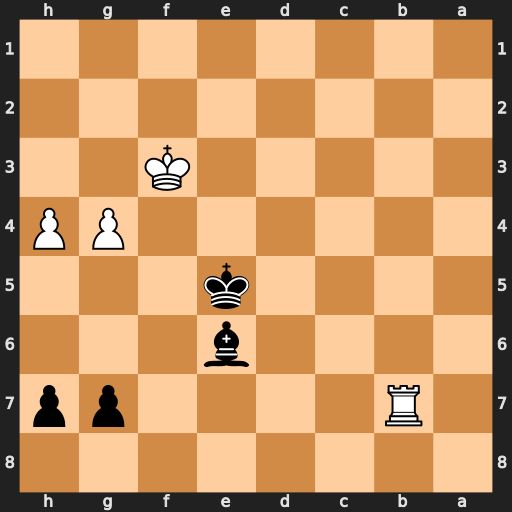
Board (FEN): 8/1R4pp/4b3/4k3/6PP/5K2/8/8
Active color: b
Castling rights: -
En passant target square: -
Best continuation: Bd5+ Kf2 Bxb7